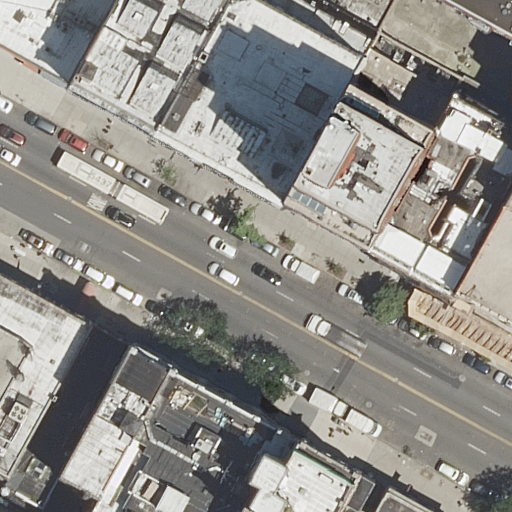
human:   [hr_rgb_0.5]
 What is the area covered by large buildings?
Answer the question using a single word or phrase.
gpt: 6676m2

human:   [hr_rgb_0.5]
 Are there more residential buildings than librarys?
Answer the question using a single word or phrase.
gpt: yes

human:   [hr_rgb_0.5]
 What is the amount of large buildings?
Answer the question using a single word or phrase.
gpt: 6

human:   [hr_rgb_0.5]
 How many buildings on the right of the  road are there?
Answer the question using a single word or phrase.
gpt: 6

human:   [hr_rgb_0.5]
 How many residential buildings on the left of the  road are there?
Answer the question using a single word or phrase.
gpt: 5

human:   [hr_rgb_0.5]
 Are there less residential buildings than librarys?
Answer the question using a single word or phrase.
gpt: no

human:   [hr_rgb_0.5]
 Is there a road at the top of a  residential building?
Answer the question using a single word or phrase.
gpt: yes

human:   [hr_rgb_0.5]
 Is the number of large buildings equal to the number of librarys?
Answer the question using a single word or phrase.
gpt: no

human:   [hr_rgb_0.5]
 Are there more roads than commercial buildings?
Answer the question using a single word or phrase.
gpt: yes

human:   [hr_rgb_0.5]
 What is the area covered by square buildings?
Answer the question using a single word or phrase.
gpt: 0m2

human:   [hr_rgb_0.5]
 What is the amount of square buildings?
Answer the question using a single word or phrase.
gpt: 0

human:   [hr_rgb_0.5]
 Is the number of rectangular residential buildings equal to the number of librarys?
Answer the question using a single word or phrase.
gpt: no

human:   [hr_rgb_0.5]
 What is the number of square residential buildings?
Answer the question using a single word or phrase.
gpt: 0

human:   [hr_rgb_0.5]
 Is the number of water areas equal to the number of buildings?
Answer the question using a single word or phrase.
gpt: no

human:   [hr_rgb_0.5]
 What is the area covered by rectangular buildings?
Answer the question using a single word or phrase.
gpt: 537m2

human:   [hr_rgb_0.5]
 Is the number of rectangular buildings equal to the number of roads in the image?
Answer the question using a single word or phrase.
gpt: no

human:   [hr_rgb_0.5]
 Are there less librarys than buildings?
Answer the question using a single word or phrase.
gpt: yes

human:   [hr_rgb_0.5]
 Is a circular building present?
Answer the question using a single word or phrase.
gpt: no

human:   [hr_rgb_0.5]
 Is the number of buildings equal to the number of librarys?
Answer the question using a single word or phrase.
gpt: no

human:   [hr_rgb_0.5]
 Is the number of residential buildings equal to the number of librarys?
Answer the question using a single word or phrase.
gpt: no

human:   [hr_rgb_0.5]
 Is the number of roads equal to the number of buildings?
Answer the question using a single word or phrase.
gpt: no

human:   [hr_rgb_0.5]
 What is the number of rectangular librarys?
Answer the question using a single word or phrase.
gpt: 0

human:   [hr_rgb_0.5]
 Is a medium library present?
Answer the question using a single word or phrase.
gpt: no

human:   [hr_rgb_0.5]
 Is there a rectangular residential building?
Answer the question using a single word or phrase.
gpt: yes

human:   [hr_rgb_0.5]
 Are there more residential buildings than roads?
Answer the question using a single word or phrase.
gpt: yes

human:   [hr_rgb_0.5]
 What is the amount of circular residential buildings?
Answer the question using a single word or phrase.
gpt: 0

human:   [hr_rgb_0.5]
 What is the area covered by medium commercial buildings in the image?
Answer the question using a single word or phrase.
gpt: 0m2

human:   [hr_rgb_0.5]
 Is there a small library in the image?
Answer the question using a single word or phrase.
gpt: no

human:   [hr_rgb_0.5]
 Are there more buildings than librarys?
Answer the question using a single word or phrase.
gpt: yes

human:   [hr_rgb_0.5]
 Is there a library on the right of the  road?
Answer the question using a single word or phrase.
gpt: yes

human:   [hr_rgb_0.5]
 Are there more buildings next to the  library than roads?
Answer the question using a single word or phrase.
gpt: yes

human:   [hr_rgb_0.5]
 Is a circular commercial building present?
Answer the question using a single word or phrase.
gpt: no

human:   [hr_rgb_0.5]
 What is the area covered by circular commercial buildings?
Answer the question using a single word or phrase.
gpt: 0m2

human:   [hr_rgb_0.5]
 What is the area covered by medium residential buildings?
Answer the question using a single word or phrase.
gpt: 1144m2

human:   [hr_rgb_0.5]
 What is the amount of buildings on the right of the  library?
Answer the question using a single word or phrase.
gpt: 3

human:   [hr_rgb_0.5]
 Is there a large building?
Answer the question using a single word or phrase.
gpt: yes